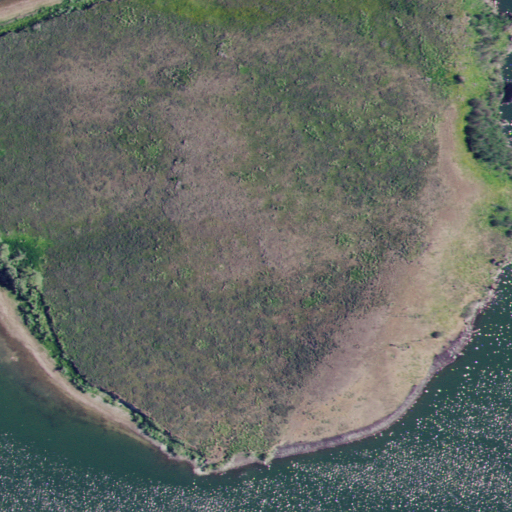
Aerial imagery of island in Idaho named Cinder Island containing shrub, open water, evergreen forest, and herbaceous wetlands